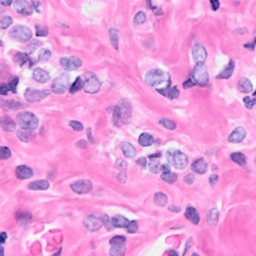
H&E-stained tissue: Breast